【题型】填空题　【知识点】平面几何　【难度】medium
如图，两个大小不同的三角板放在同一平面内，直角顶点重合于$C$，点$D$在边$AB$上，$\angle BAC = \angle DEC = 30^\circ$，$AC$与$DE$交于点$F$，连接$AE$，如果$BD = 1$，$AD = 5$，那么$\frac{EF}{CF} = \underline{\ \ \ \ \ }$。

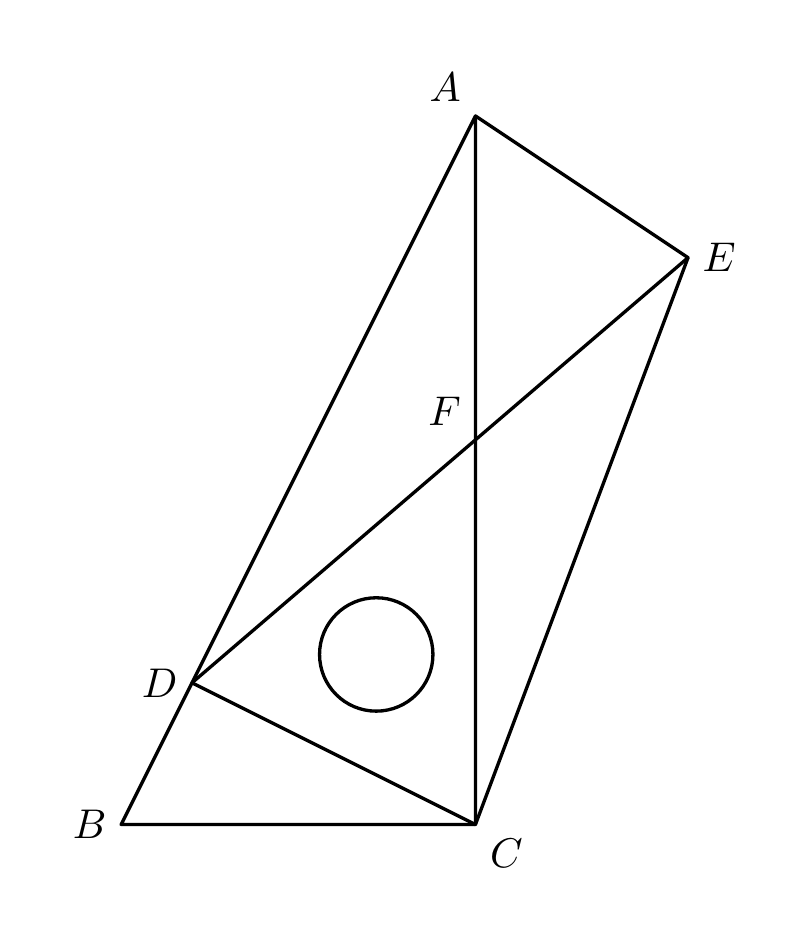
【解答】
【答案】$\frac{\sqrt{21}}{7}$

【解析】解：如图，过点$C$作$CM \perp DE$于点$M$，过点$E$作$EN \perp AC$于点$N$，

$\because BD = 1$，$AD = 5$，
$\therefore AB = AD + BD = 6$，

$\because \angle BAC = \angle DEC = 30^\circ$，$\angle ACB = \angle DCE = 90^\circ$，
$\therefore \angle B = \angle EDC = 60^\circ$，
$\therefore BC = AB\sin30^\circ = 3$，$AC = AB\cos30^\circ = 3\sqrt{3}$，

$\because \angle BAC = \angle DEC = 30^\circ$，
$\therefore \tan\angle BAC = \tan\angle DEC = \frac{\sqrt{3}}{3}$，
$\therefore \frac{BC}{AC} = \frac{DC}{EC} = \frac{\sqrt{3}}{3}$，

$\because \angle BCD = 90^\circ - \angle ACD = \angle ACE$，
$\therefore \triangle BCD \backsim \triangle ACE$，
$\therefore \frac{BC}{AC} = \frac{BD}{AE} = \frac{\sqrt{3}}{3}$，$\angle B = \angle CAE = 60^\circ$，
$\therefore \frac{1}{AE} = \frac{\sqrt{3}}{3}$，$\angle DAE = \angle BAC + \angle CAE = 90^\circ$，
$\therefore AE = \sqrt{3}$，

$\therefore DE = \sqrt{AD^2 + AE^2} = 2\sqrt{7}$，
$\therefore DC = DE\sin30^\circ = \sqrt{7}$，
$\therefore MC = DC\sin60^\circ = \frac{\sqrt{21}}{2}$，

$\therefore NE = AE\sin60^\circ = \frac{3}{2}$，

$\because \angle CMF = \angle ENF$，$\angle CFM = \angle EFN$，
$\therefore \triangle CMF \backsim \triangle ENF$，
$\therefore \frac{EF}{CF} = \frac{NE}{CM}$，
$\therefore \frac{EF}{CF} = \frac{\frac{3}{2}}{\frac{\sqrt{21}}{2}} = \frac{\sqrt{21}}{7}$，

故答案为：$\frac{\sqrt{21}}{7}$。

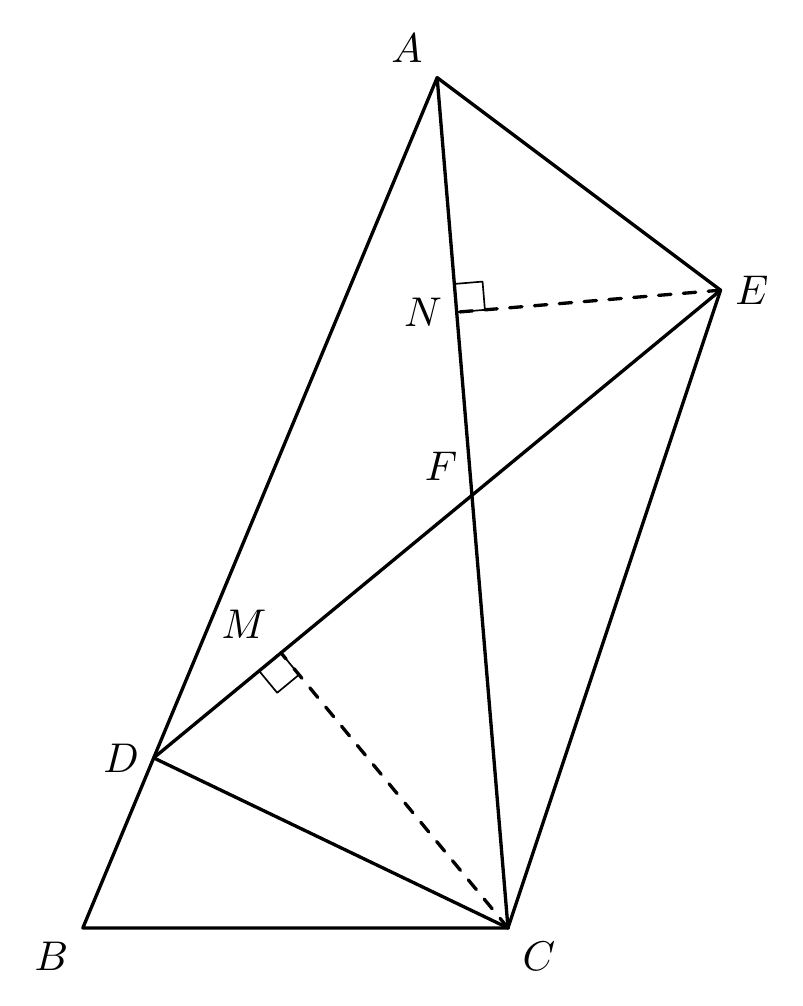